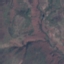
Land use / land cover class: HerbaceousVegetation